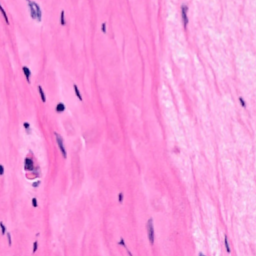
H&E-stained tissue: Breast